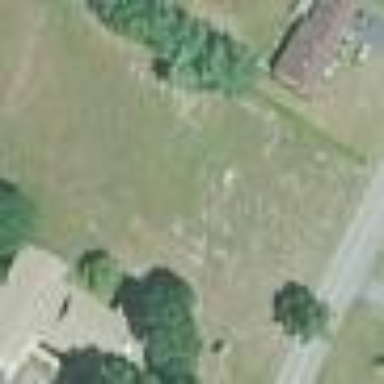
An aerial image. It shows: Cemetery.